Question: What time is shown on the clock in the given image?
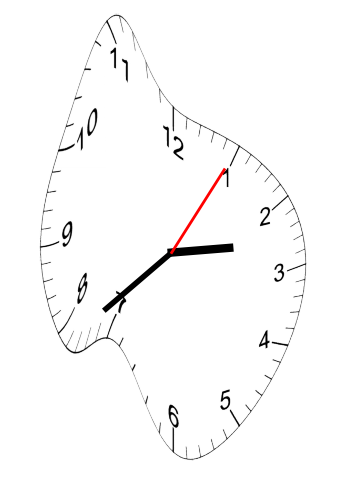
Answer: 02:38:05